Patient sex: M
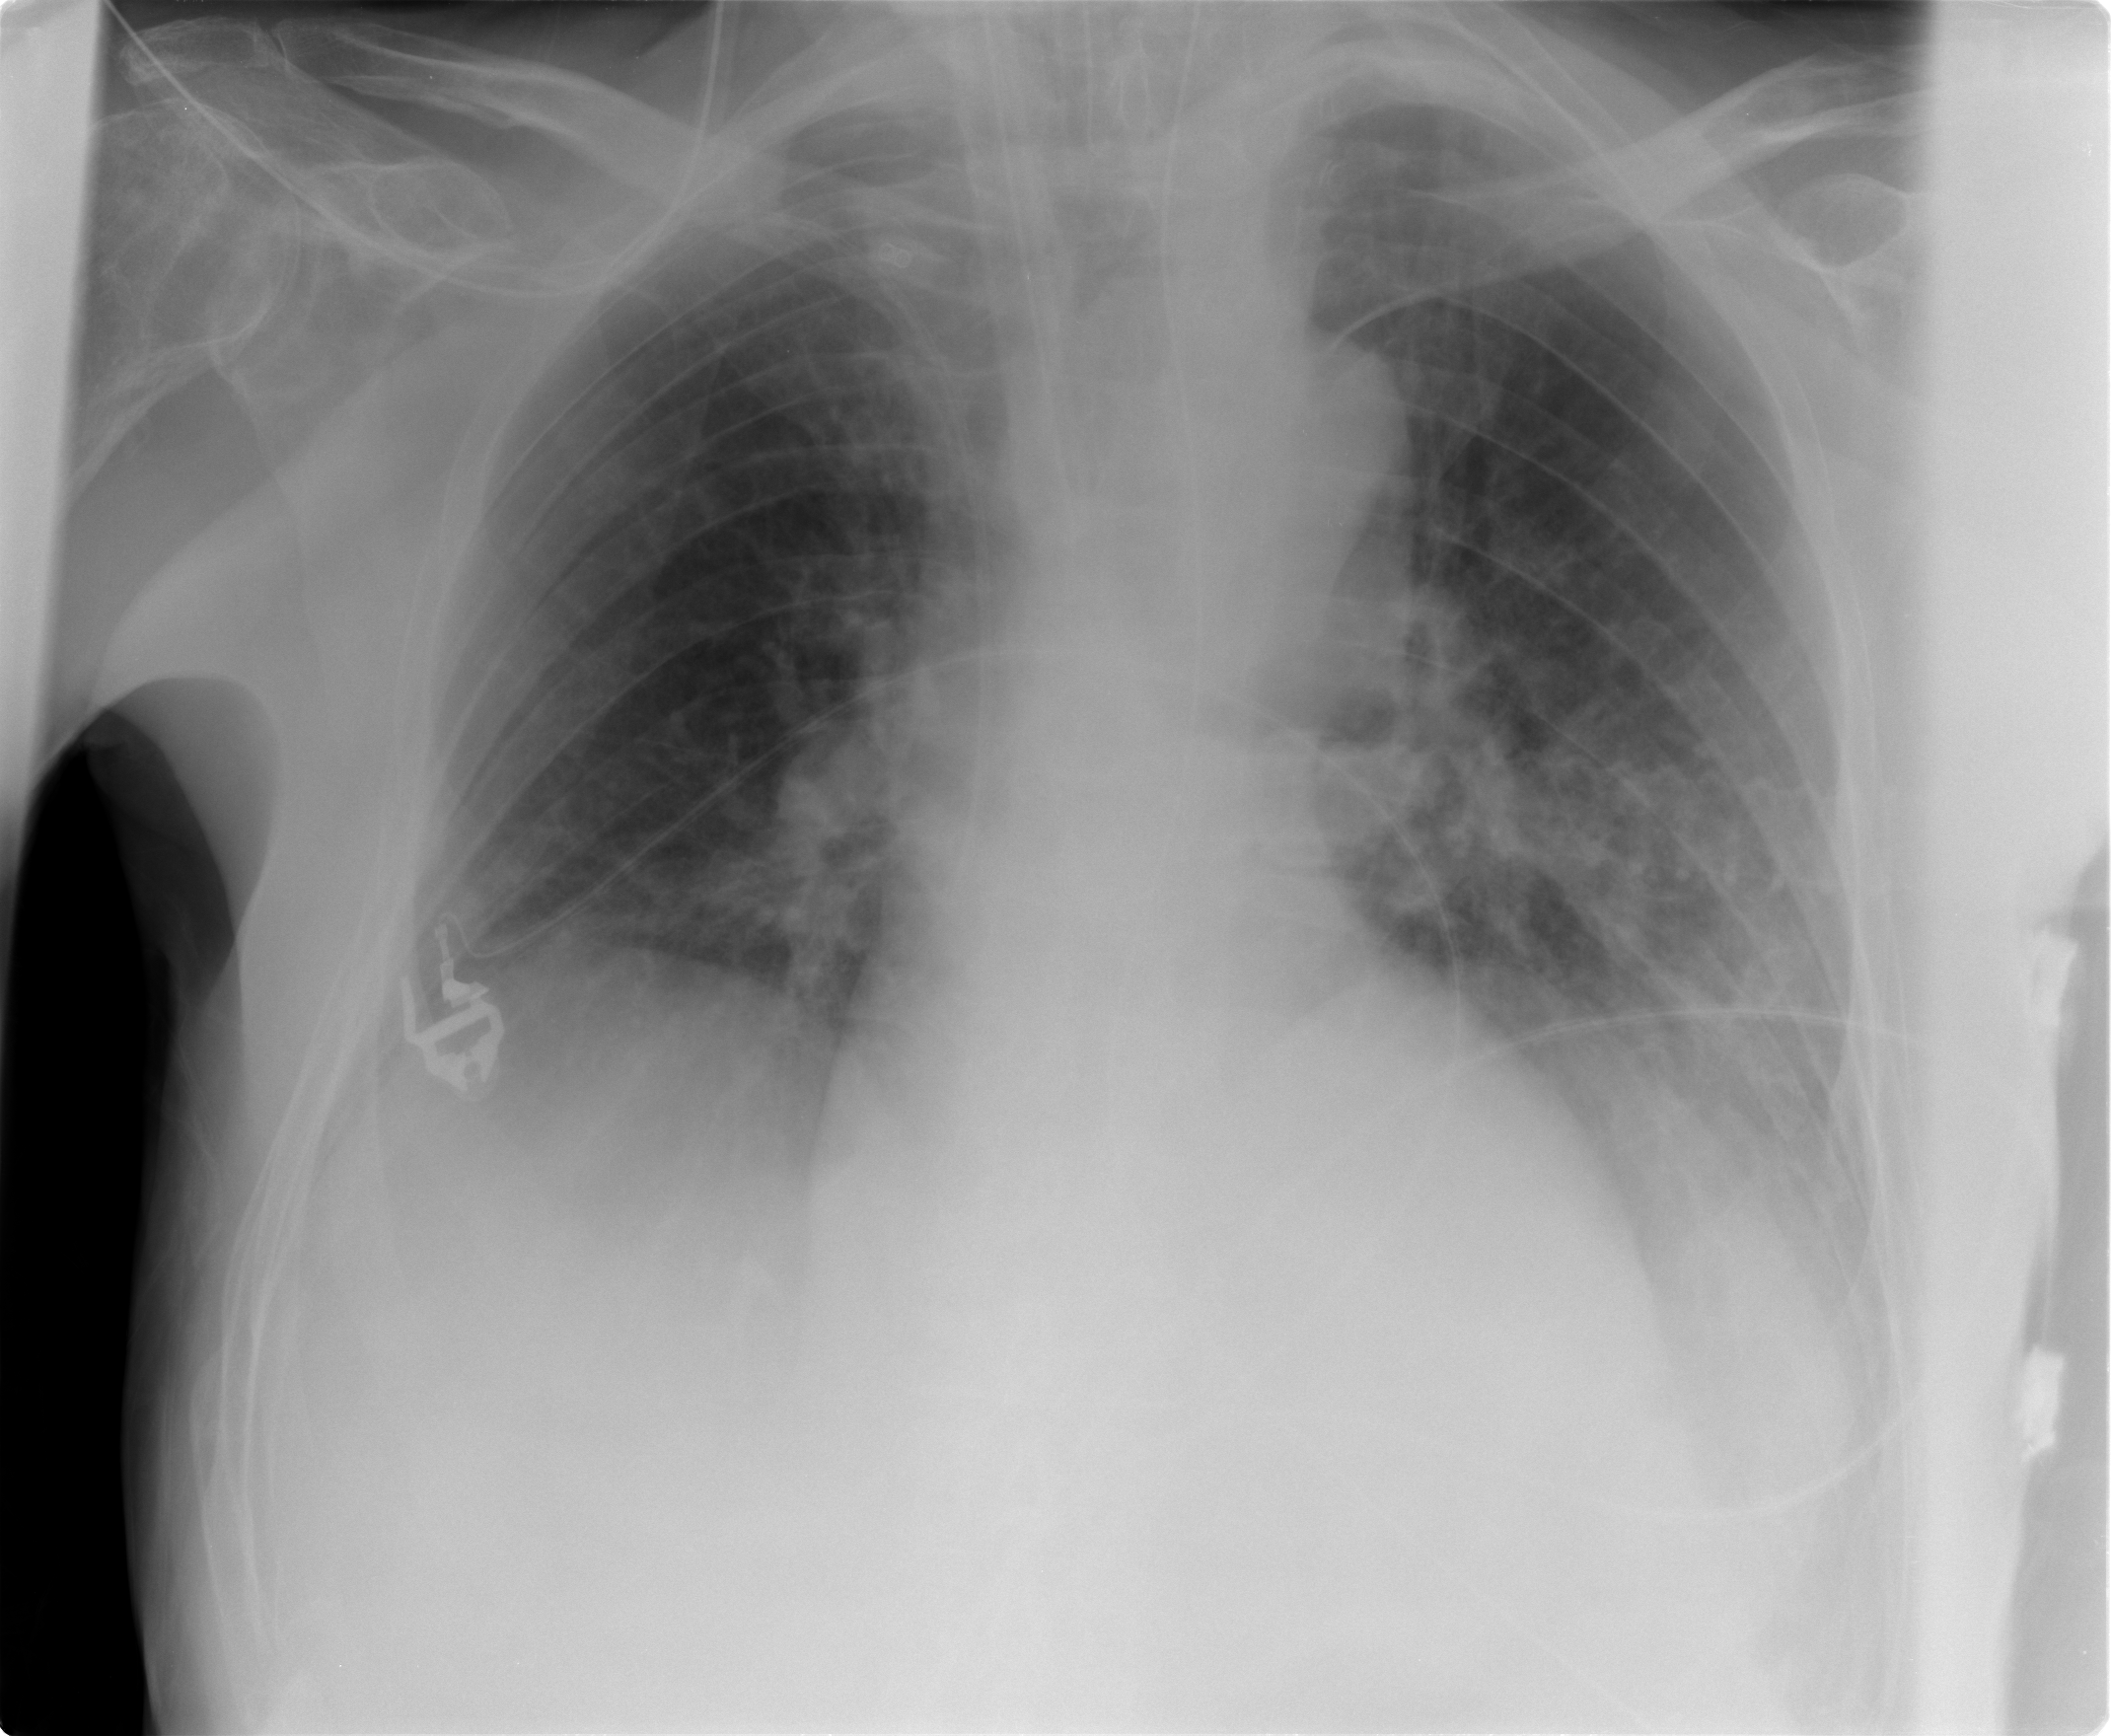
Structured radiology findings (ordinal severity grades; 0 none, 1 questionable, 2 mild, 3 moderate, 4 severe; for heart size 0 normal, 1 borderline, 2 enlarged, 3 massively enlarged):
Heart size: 1
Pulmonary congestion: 0
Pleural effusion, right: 1
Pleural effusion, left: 1
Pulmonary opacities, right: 0
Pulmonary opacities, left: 0
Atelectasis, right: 0
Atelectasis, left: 2